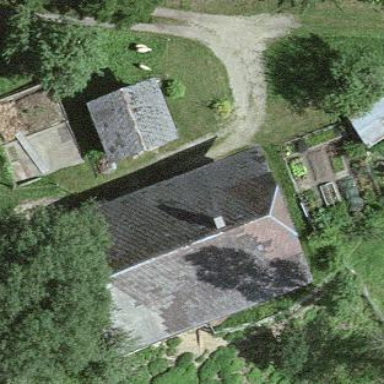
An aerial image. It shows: Farm building.